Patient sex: M
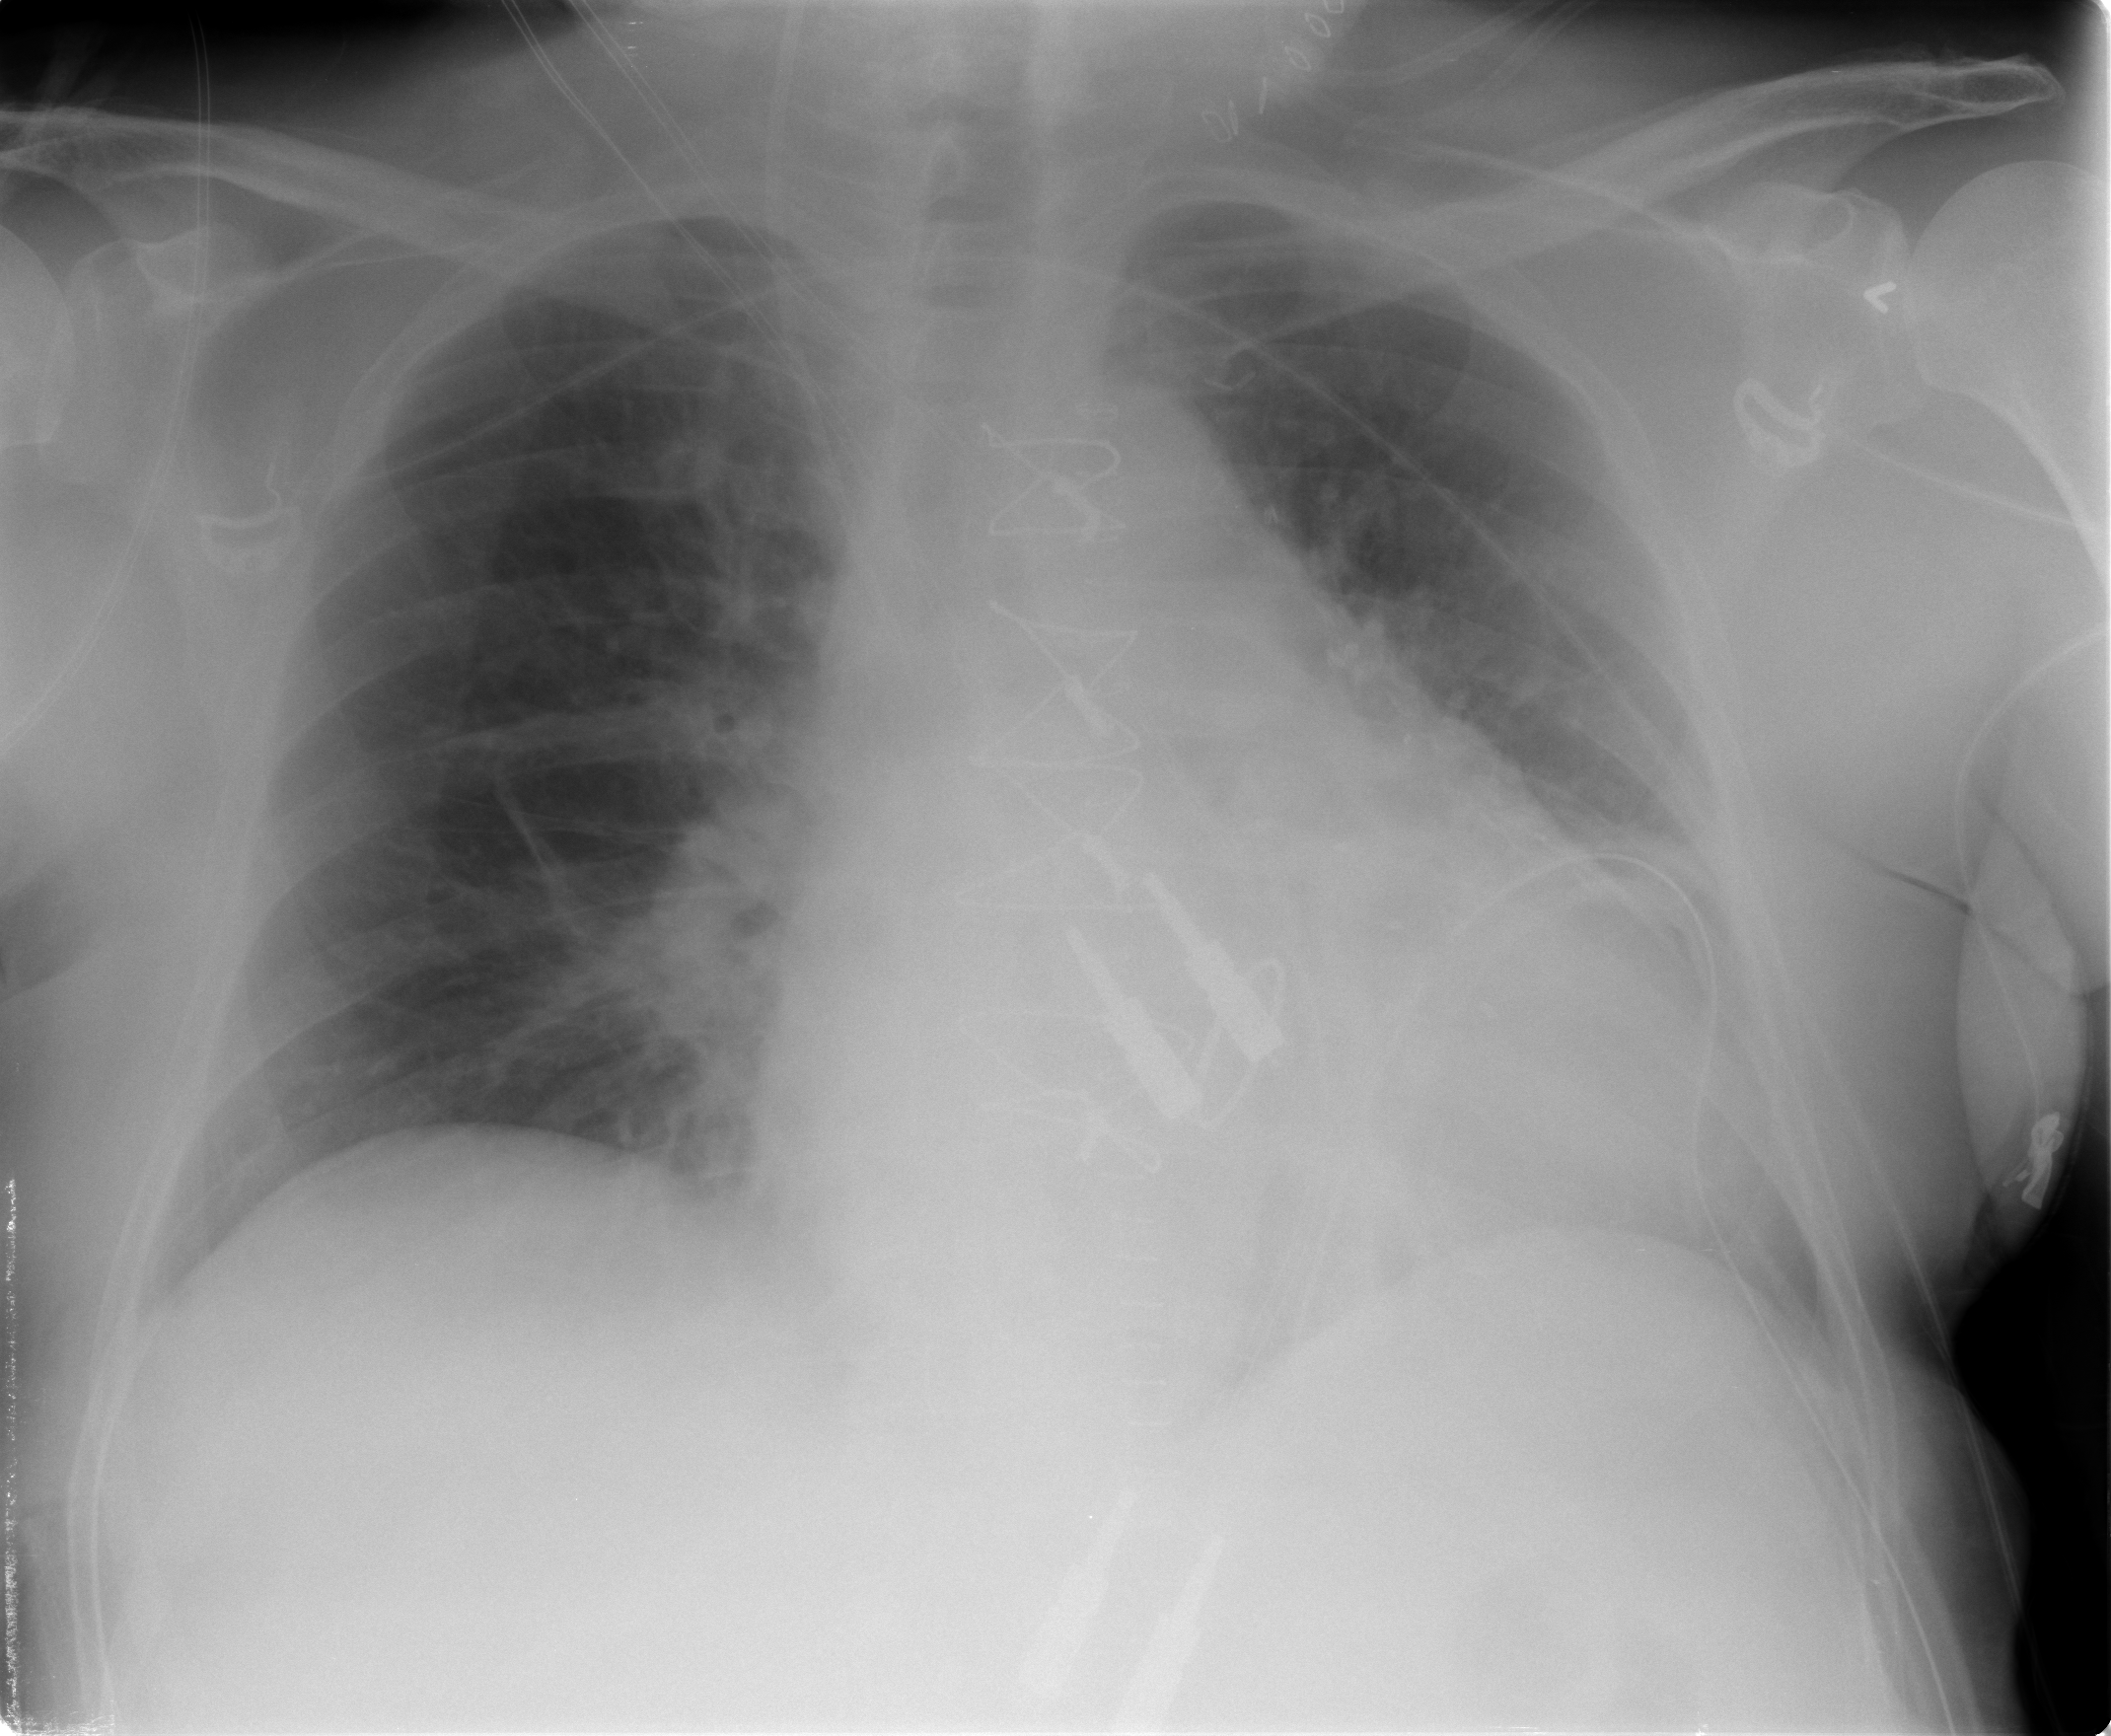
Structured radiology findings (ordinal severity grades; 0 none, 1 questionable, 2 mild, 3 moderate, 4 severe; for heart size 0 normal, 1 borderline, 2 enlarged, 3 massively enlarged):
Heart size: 2
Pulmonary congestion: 2
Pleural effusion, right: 0
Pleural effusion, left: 2
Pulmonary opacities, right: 2
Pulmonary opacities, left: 0
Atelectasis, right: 0
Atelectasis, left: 2